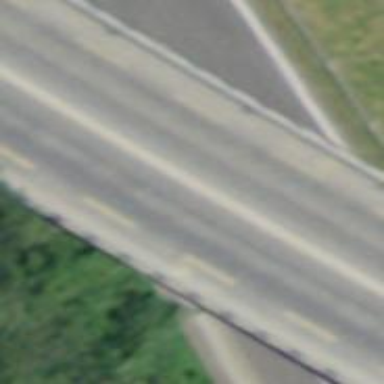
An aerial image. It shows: Primary highway bridge with asphalt surface and designated cycle lane.